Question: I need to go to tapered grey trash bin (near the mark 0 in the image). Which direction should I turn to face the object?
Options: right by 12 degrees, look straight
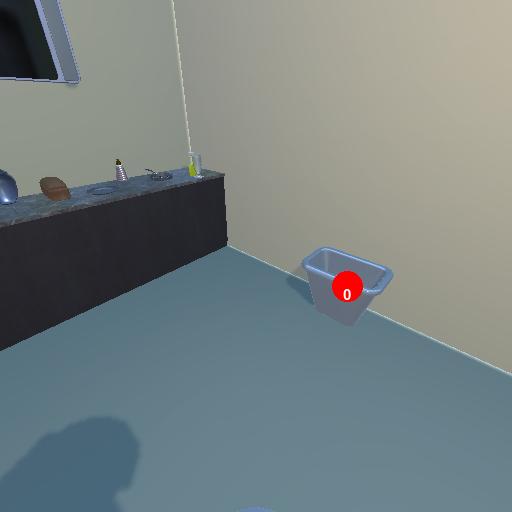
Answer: right by 12 degrees